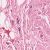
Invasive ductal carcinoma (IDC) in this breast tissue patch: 0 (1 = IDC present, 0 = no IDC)